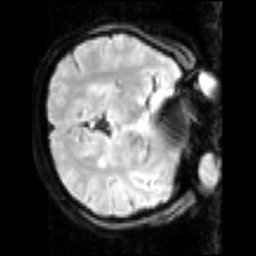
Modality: inplaneT2
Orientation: axial
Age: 25
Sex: male